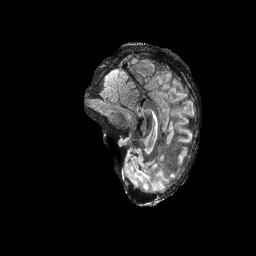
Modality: FLAIR
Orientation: sagittal
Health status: ill
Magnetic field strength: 3 T